Interaction volume radius: 10 \u00c5
Interaction volume height: 25 \u00c5
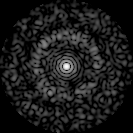
Disorder parameter: 0.8135